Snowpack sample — Buffalo Mountain, Silverthorne, Colorado, USA (2/22/26, 2:02 PM MST)
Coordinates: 39.622, -106.113
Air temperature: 33 °F
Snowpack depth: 63 cm
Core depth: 40 cm
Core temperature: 26.6 °F
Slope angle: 11°, slope face: 116°
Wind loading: low
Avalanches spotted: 0
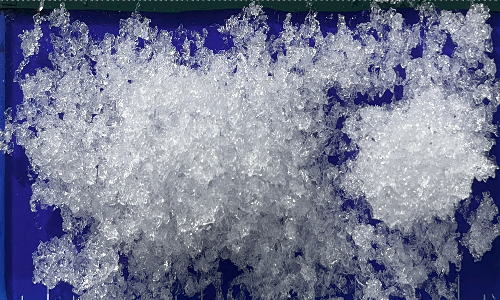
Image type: core
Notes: In a firebreak similar to site 1, minimal wind loading with no spotted avalanches (not many faces in view though)